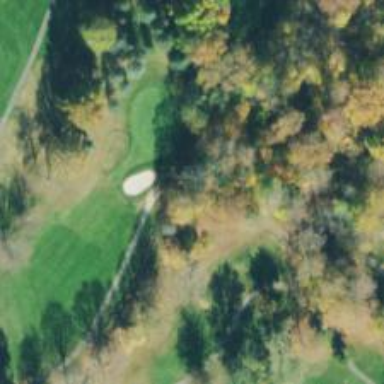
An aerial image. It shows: Path bridge over golf course.